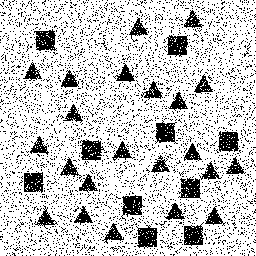
Squares: 10
Triangles: 22
Stars: 0
Total shapes: 32